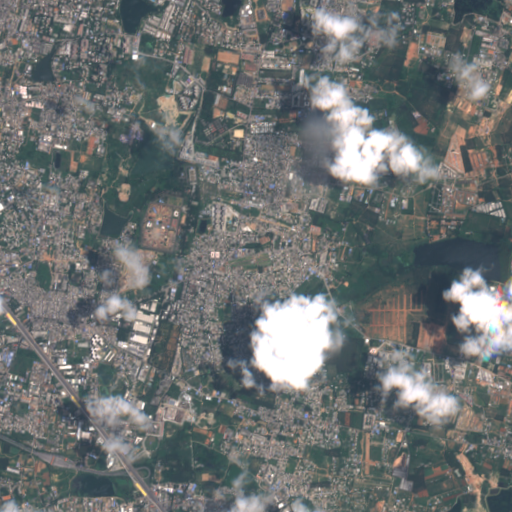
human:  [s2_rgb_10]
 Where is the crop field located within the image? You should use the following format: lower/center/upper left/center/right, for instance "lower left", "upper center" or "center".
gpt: The crop field is located in the lower left of the image.
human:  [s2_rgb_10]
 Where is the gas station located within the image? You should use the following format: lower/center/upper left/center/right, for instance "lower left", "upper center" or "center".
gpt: The gas station is located in the lower left of the image.
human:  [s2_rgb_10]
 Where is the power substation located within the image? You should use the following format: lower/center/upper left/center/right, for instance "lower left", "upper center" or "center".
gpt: The power substation is located in the center left of the image.
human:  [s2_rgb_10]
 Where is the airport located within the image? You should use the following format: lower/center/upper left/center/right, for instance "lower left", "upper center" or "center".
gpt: There is no airport in the image.